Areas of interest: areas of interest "Hehua Qianbaiyi Shopping Mall"
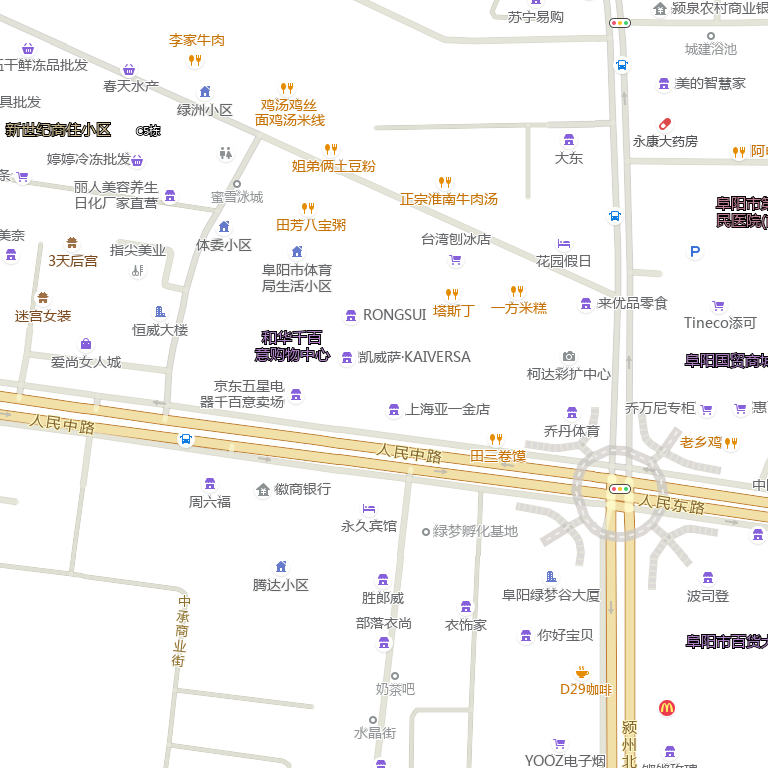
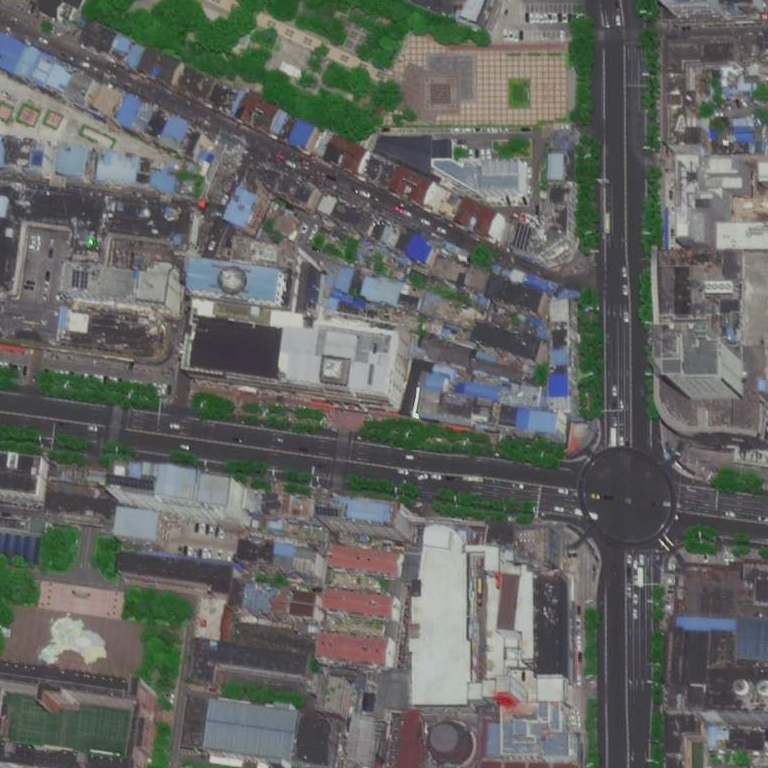